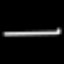
Label: line